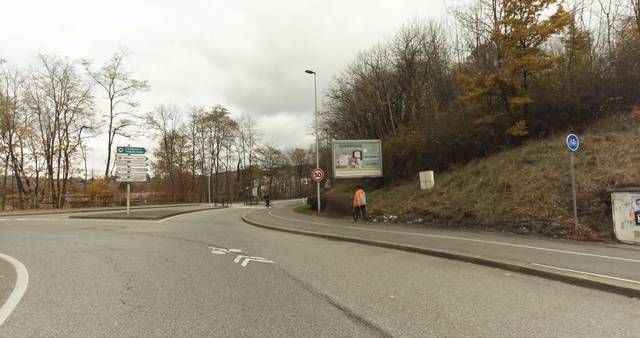
Region: France
Coordinates: 45.93, 6.124